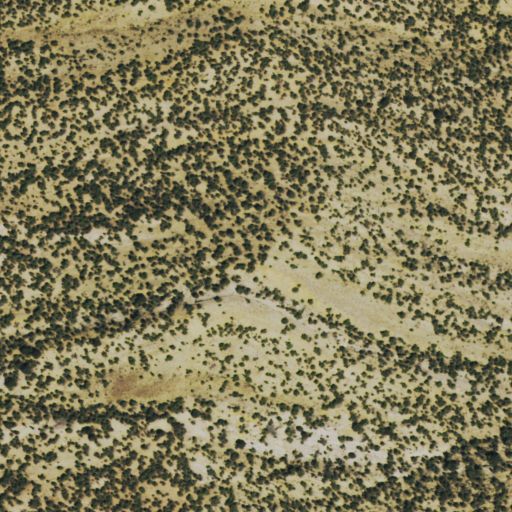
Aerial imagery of mountain in Colorado named Stadtman Mesa containing evergreen forest and shrub